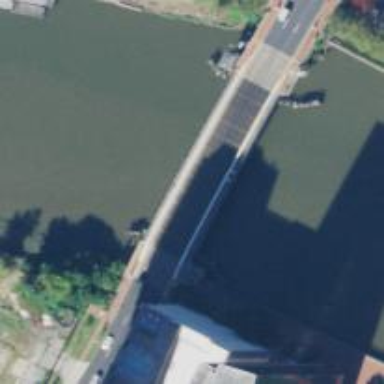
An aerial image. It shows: Primary highway with movable bascule bridge.